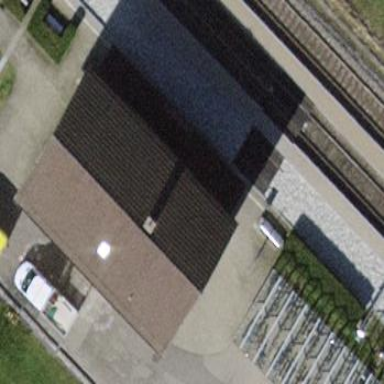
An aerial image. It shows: Train station building.